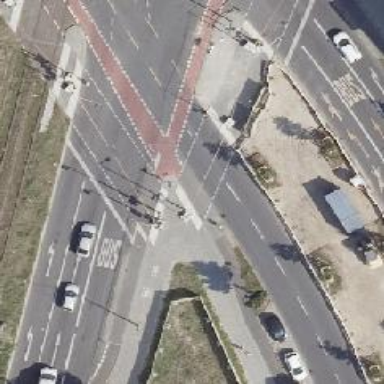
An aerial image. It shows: Secondary road with lane markings and asphalt surface. There is cycleway on the right side with asphalt surface. Street side parking is available on the right side.